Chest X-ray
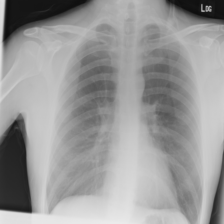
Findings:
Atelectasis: negative
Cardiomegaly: negative
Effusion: negative
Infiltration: negative
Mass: negative
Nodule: negative
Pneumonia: negative
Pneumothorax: negative
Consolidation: negative
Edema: negative
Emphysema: negative
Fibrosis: negative
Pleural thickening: negative
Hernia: negative